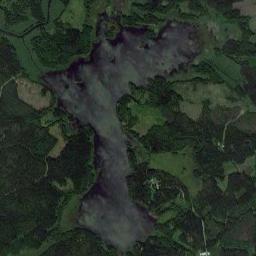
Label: lake